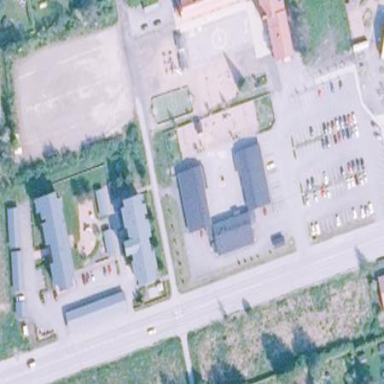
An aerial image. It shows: Kindergarten.